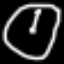
Label: clock